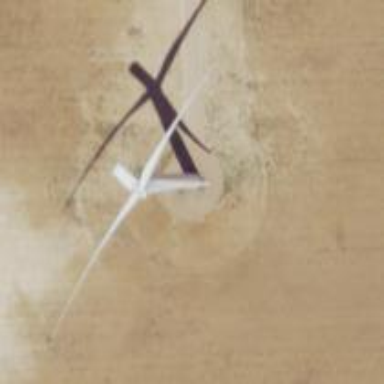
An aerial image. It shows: Wind generator powered by horizontal axis wind turbine.